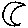
Label: moon